Field crop: maize
Growth stage: 1
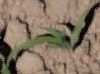
Species: maize